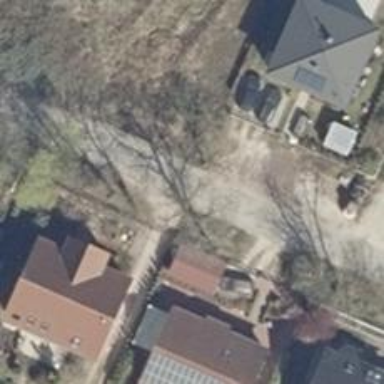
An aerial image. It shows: Residential road with ground surface.